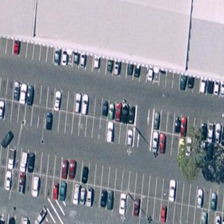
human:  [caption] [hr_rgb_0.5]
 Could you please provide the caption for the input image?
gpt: many cars are parked in a parking lot near a large building .

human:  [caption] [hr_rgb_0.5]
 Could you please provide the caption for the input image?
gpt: many cars are parked in a parking lot near a large building .

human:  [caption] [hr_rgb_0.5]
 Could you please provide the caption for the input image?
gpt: many cars are parked in a parking lot near a large building .

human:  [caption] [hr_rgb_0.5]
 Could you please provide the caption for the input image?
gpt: many cars are parked in a parking lot near a large building .

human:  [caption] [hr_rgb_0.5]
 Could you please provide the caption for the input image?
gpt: many cars are parked in a parking lot near a large building .